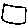
Label: square